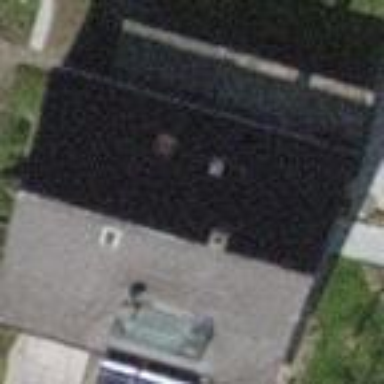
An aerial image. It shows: Detached building with gabled roof.